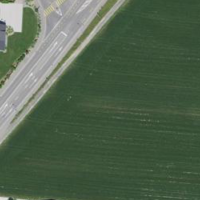
EUNIS habitat code: 55
Species observed at this site:
Cyperus esculentus